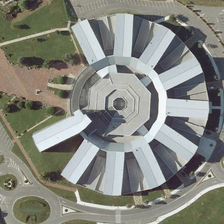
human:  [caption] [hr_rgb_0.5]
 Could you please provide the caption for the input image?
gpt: some green trees and an empty parking lot are around a circle building .

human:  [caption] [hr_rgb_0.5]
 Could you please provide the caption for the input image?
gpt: some green trees and an empty parking lot are around a circle building .

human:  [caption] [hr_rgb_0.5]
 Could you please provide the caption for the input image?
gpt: some green trees and an empty parking lot are around a circle building .

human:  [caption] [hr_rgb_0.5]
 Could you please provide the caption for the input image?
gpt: some green trees and an empty parking lot are around a circle building .

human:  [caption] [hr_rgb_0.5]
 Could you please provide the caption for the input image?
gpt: some green trees and an empty parking lot are around a circle building .